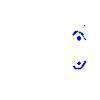
Particle: pion